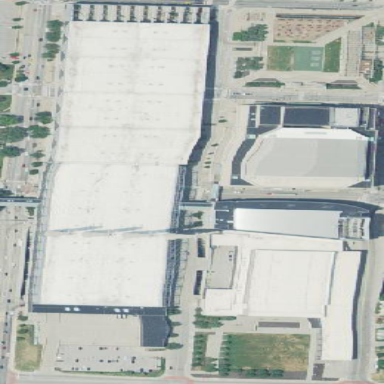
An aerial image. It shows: Convention centre.